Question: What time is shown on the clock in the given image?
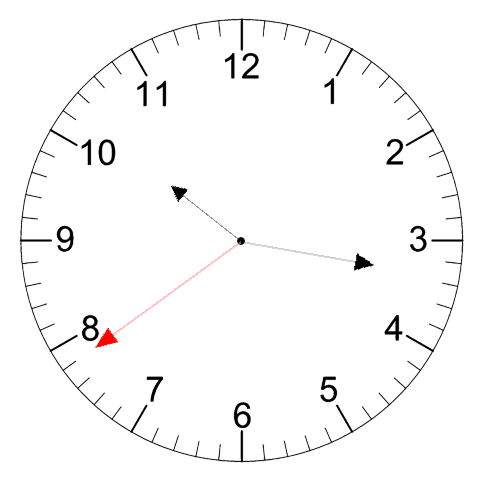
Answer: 10:16:39